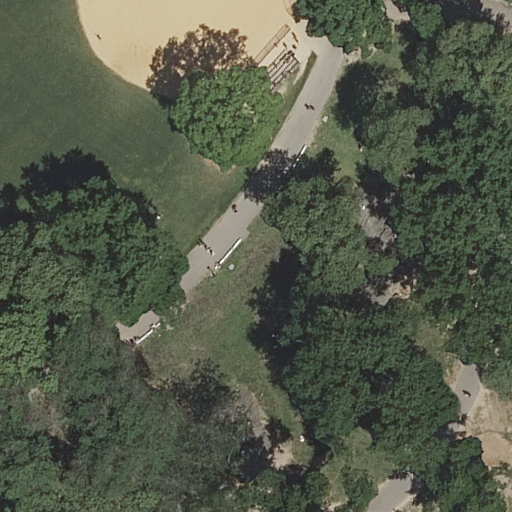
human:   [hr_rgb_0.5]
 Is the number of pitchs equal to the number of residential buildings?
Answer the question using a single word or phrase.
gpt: no

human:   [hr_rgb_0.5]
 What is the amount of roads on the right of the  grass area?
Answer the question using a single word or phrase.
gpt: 2

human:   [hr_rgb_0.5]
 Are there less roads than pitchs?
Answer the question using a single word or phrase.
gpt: no

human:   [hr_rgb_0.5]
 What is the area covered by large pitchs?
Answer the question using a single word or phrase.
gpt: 627m2

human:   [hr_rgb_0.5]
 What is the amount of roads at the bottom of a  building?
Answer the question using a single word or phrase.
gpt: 0

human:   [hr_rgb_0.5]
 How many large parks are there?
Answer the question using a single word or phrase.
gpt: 1

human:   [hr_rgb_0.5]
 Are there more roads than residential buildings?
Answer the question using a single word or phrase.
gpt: yes

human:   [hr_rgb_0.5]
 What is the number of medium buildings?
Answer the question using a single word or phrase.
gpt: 0

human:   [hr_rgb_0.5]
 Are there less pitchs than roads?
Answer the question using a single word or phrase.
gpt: yes

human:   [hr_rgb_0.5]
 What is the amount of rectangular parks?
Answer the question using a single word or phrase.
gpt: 1

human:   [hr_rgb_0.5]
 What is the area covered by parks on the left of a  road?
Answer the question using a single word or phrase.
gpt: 10625m2

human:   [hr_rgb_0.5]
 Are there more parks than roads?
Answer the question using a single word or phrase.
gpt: no

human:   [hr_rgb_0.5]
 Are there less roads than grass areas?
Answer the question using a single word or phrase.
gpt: no

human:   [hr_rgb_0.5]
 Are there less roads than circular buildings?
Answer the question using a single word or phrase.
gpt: no

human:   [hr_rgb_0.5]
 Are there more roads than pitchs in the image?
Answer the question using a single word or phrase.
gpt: yes

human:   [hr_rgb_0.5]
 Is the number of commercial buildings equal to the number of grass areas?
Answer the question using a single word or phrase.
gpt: no

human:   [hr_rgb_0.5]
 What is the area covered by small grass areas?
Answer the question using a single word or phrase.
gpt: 0m2

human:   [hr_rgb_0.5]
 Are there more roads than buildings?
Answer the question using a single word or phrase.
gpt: yes

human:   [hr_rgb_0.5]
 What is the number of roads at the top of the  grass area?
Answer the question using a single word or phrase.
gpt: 1

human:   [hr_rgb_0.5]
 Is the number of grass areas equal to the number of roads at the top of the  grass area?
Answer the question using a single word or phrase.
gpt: yes

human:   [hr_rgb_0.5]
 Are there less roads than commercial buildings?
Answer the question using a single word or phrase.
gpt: no

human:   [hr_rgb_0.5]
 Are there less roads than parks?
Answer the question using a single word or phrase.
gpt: no

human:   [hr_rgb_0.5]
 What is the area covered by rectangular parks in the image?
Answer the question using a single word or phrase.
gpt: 10625m2

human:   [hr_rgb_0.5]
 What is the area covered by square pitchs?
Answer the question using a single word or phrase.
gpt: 0m2

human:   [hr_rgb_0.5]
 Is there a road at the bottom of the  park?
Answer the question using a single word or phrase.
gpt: no

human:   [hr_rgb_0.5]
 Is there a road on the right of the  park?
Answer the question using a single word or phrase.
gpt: yes

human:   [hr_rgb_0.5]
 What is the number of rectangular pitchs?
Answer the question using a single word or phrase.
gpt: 0

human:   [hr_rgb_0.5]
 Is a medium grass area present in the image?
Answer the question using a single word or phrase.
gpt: no

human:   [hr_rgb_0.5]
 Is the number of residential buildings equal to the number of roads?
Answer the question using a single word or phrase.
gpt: no

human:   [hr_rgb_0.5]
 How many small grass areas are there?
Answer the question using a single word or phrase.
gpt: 0

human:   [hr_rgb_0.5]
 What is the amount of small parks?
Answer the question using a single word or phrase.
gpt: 0

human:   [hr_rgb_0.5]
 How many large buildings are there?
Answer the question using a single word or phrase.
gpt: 0

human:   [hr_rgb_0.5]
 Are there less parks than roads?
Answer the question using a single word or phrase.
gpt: yes

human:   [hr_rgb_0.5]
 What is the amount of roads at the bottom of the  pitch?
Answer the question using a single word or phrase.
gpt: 1

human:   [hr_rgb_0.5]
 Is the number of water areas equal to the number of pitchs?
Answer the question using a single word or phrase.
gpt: no

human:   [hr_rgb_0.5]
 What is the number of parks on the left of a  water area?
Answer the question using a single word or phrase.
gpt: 0